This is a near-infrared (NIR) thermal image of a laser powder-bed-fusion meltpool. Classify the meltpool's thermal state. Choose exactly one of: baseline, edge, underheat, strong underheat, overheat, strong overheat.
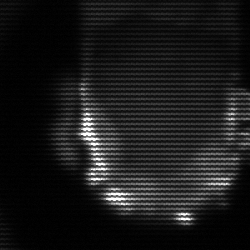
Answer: baseline